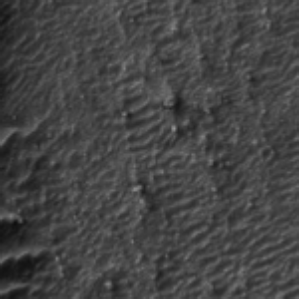
Label: frost